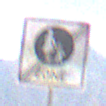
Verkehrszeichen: EndeFussgaengerzone
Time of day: Midday
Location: Outdoor (Nature)
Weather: Clear
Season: NotSpecified
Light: Natural